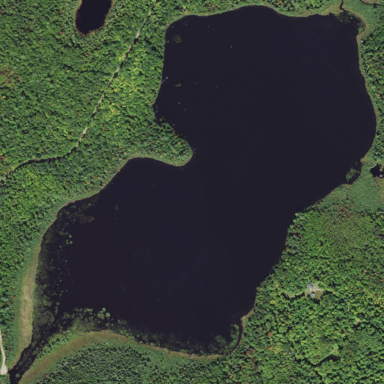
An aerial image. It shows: Beautiful lake surrounded by nature.